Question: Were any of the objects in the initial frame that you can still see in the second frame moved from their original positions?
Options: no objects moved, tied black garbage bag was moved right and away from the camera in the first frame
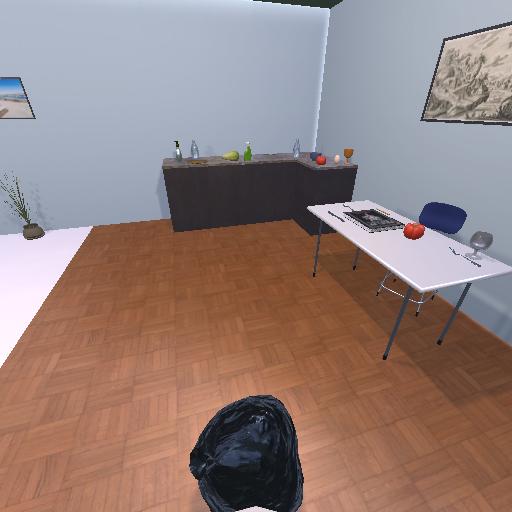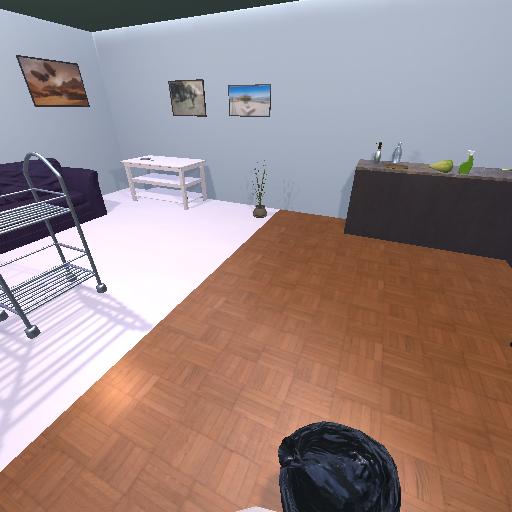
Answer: no objects moved